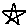
Label: star